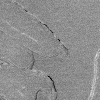
Atmospheric dust classification: not_dusty